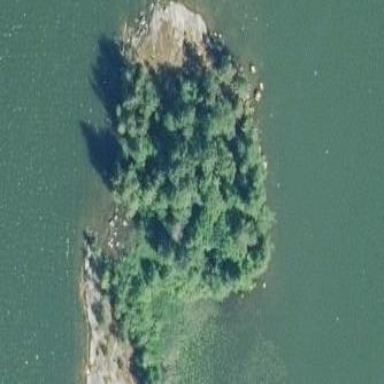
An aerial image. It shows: Image showing island.